Question: I was looking how to set text to Page Action icon and found this example:
'''
window.setInterval(function() {
chrome.pageAction.setIcon({
imageData: draw(10, 0),
tabId: tabId
});
}, 1000);
function draw(starty, startx) {
var canvas = document.getElementById('canvas');
var context = canvas.getContext('2d');
var img = new Image();
img.src = "icon_16.png"
img.onload = function() {
context.drawImage(img, 0, 2);
}
//context.clearRect(0, 0, canvas.width, canvas.height);
context.fillStyle = "rgba(255,0,0,1)";
context.fillRect(startx % 19, starty % 19, 10, 10);
context.fillStyle = "white";
context.font = "11px Arial";
context.fillText("3", 0, 19);
return context.getImageData(0, 0, 19, 19);
}
'''
But after I include it to my 'eventPage.js' it says 'Uncaught TypeError: Cannot call method 'getContext' of null' . Then I googled for this error and found that I have to use 'getContext' only after DOM is loaded. So I wrapped above code into jQuery '.ready' function but result was the same.
So I don't know where is an error now and in which way I have to search.
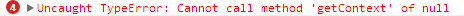
Answer: The problem is that your 'canvas' element is undefined (and 'undefined' has no 'getContext()' method). And the cause of the problem is that there is no 'canvas' element in your background page, so you need to create it first.
E.g.:
'''
// Replace that line:
var canvas = document.getElementById('canvas');
// With this line:
var canvas = document.createElement('canvas');
'''
---
One more problem:
The 'draw()' function returns the image is loaded (and its callback executed, drawing the image onto the canvas). I have modified the code, in order to ensure that the page-action image is set the image is loaded:
'''
chrome.pageAction.onClicked.addListener(setPageActionIcon);
function setPageActionIcon(tab) {
var canvas = document.createElement('canvas');
var img = document.createElement('img');
img.onload = function () {
var context = canvas.getContext('2d');
context.drawImage(img, 0, 2);
context.fillStyle = "rgba(255,0,0,1)";
context.fillRect(10, 0, 19, 19);
context.fillStyle = "white";
context.font = "11px Arial";
context.fillText("3", 0, 19);
chrome.pageAction.setIcon({
imageData: context.getImageData(0, 0, 19, 19),
tabId: tab.id
});
};
img.src = "icon16.png";
}
'''
---